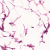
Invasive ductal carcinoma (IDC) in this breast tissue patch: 0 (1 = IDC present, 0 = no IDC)